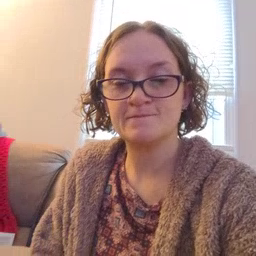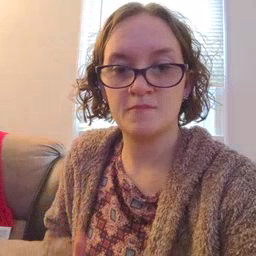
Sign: beside